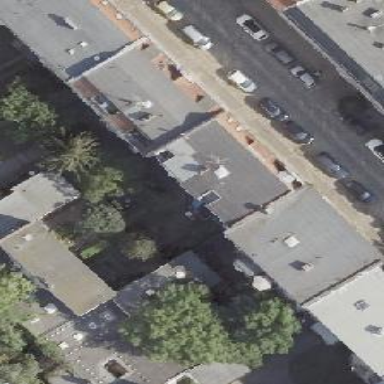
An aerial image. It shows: Saltbox shaped roof on apartment building.